Question: Is there any solution to make border-color for bar chart in g.raphael ?
Here is my script
'''
efficiency.barchart(0, 200, 400, 150, [
[10, 5, 32, 13, 2, 55, 8]
], {
vgutter: 0,
colors: ["#F58A2A"],
"gutter": "0%"
});
'''
Simply needed black 'border' for left, top and right
Like this

<URL>
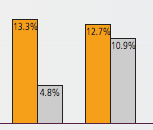
Answer: Apply attributes to the bars directly within barchart:
'''
efficiency.barchart(0, 0, 400, 150, [
[55, 20, 13, 32, 5, 1, 10]
], {
type: 'soft',
//vgutter: 5,
stretch: true,
colors: ["#F00"],
}).bars.attr({
stroke: "#000",
"stroke-width":1
});
'''